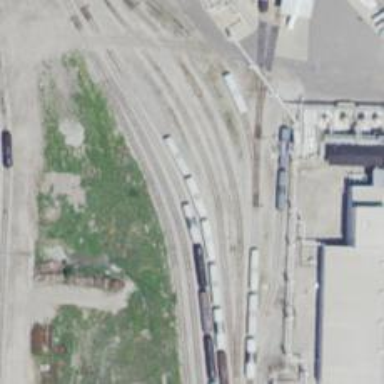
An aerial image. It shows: Railway yard.